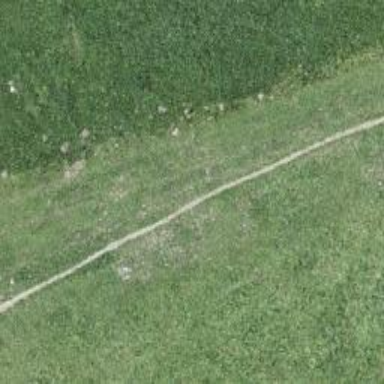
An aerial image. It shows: Path covered in grass.